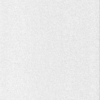
Label: dusty